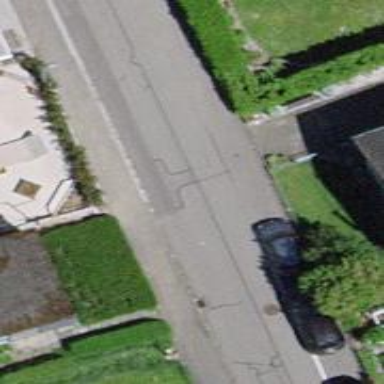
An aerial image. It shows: Residential road with asphalt surface. There is sidewalk on the left side.